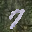
Label: 7